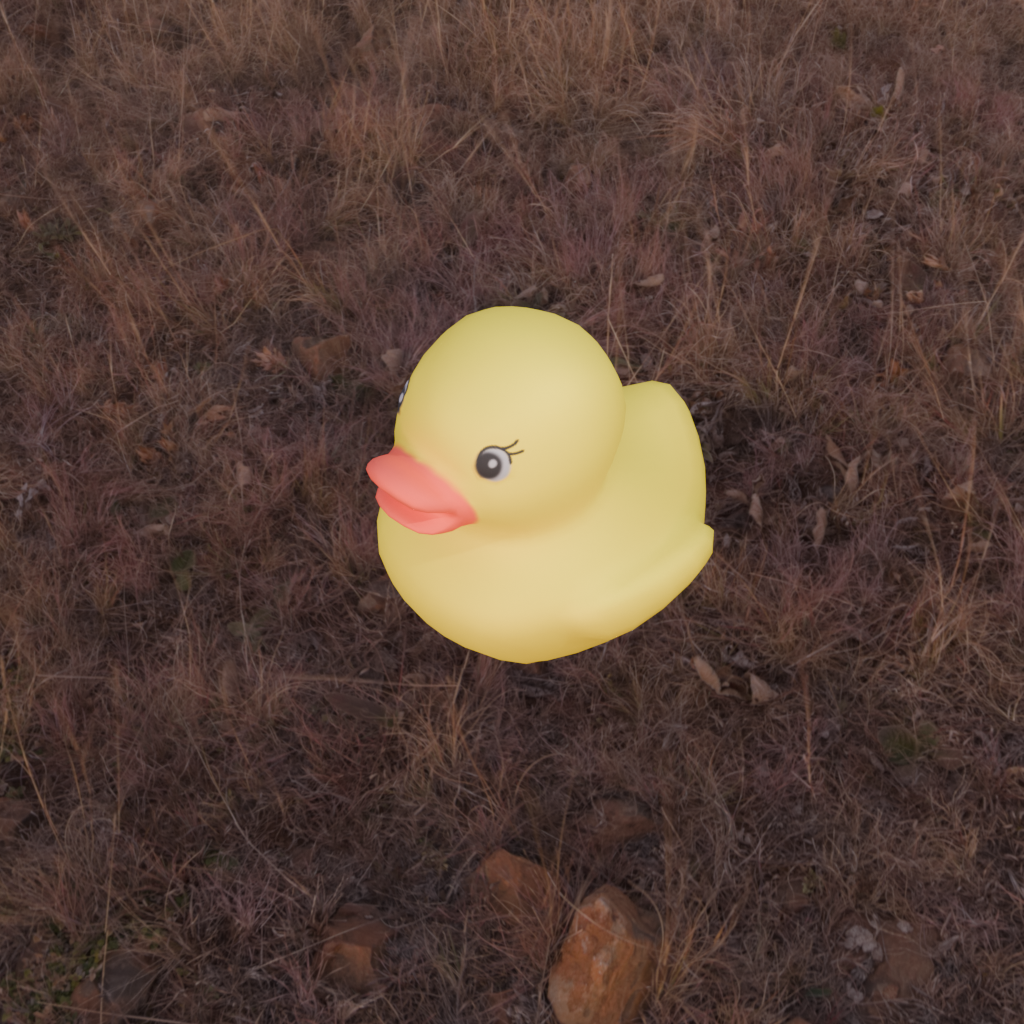
an image of a yellow rubber duck seen from <front_left_top> in a rural landscape at sunset with a colorful sky.